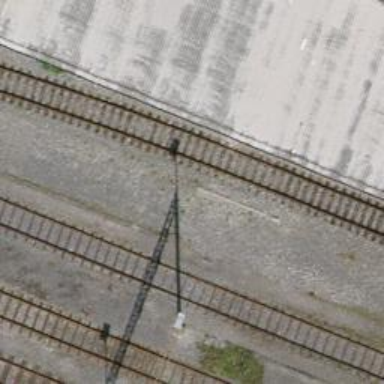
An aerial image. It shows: Single-track railway yard.